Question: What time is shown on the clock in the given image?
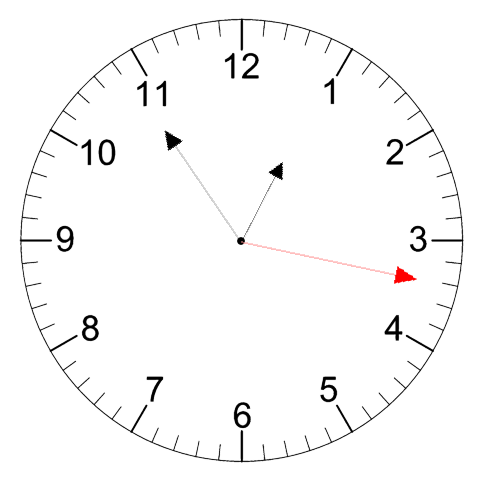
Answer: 12:54:17